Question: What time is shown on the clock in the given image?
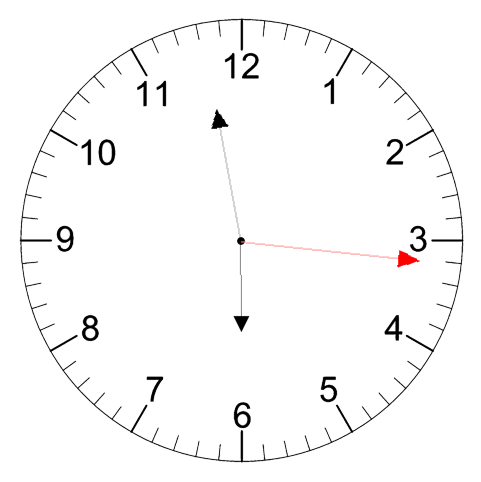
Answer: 05:58:16